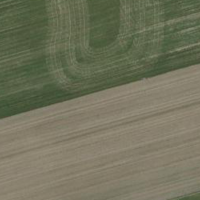
EUNIS habitat code: 52
Species observed at this site:
Cirsium arvense